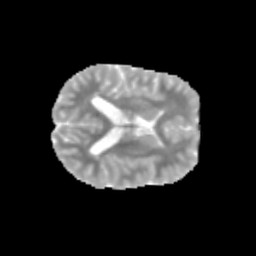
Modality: MD
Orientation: axial
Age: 13
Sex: female
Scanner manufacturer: siemens
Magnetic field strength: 3 T
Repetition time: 3.8 s
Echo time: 0.07 s